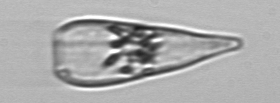
Label: Licmophora